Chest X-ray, AP view. Patient: 60 years old, sex M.
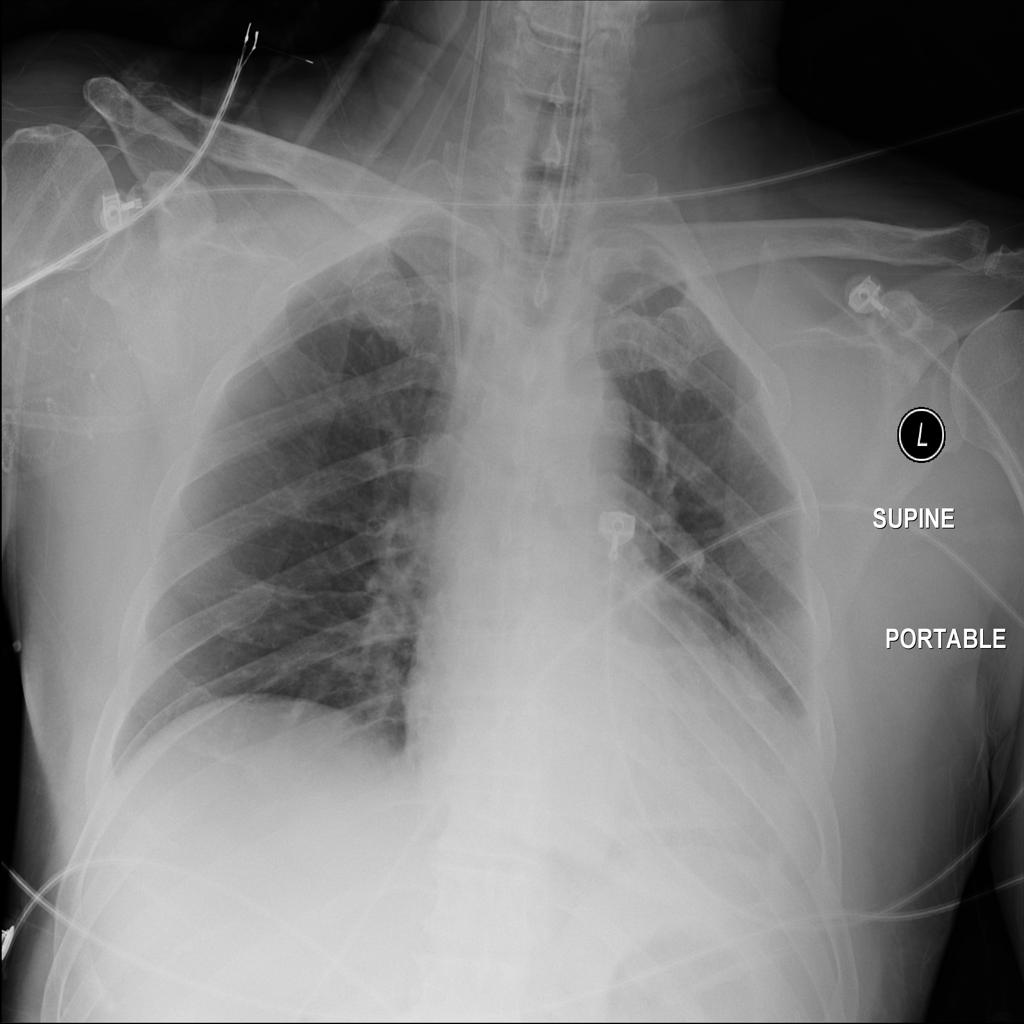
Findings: Atelectasis, Effusion